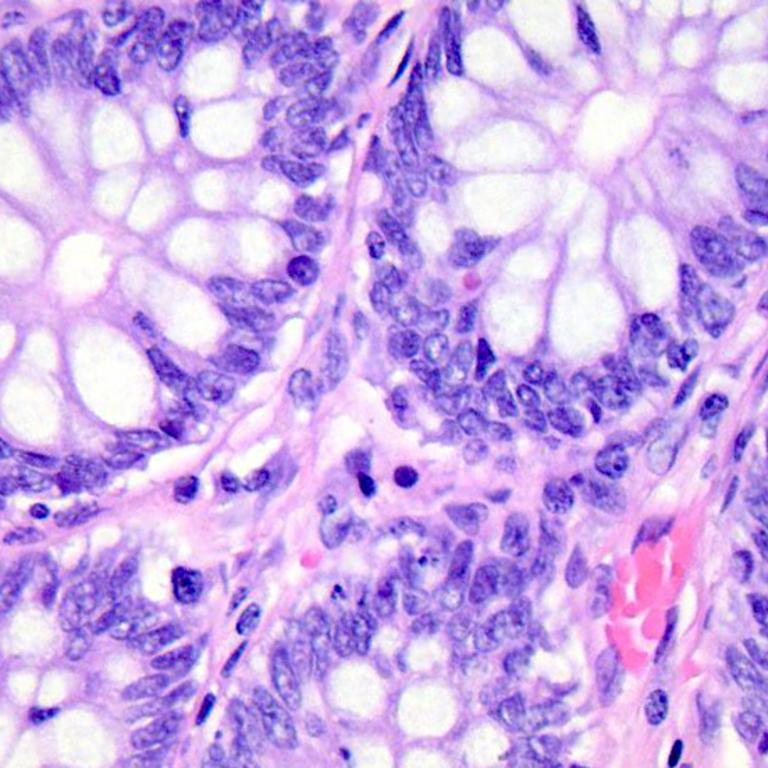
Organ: colon
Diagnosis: benign